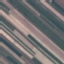
Label: AnnualCrop